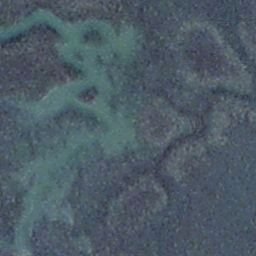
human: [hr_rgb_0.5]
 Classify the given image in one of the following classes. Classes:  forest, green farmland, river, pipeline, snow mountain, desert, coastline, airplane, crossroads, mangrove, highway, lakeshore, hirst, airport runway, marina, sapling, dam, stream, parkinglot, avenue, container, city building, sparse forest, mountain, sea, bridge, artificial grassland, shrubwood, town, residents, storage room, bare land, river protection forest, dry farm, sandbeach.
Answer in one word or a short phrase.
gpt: stream